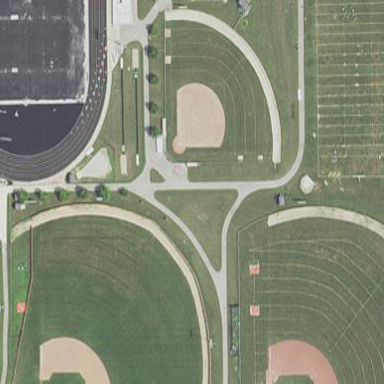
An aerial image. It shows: Baseball pitch for leisure and sports activities.